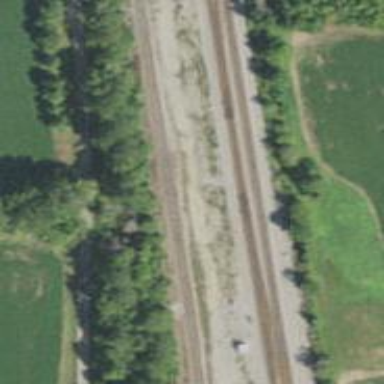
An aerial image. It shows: Railroad crossover.